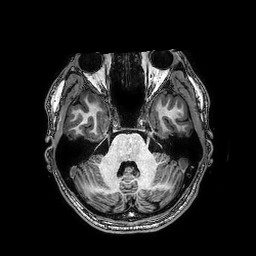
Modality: T1w
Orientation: coronal
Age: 43
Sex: male
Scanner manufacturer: philips
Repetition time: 0.00804 s
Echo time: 0.00368 s